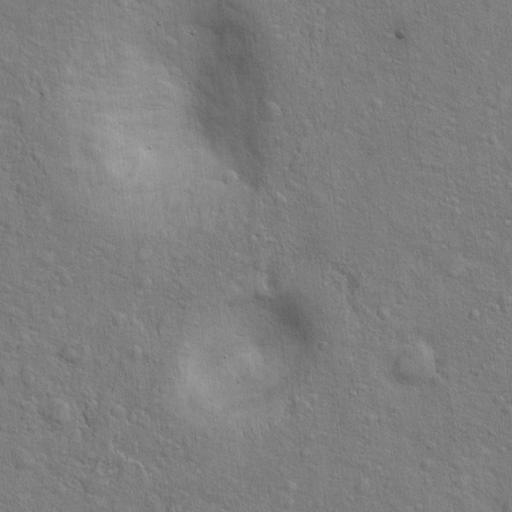
Objects detected: cone, cone